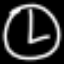
Label: clock